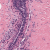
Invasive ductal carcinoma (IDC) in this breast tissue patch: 0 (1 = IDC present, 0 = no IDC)